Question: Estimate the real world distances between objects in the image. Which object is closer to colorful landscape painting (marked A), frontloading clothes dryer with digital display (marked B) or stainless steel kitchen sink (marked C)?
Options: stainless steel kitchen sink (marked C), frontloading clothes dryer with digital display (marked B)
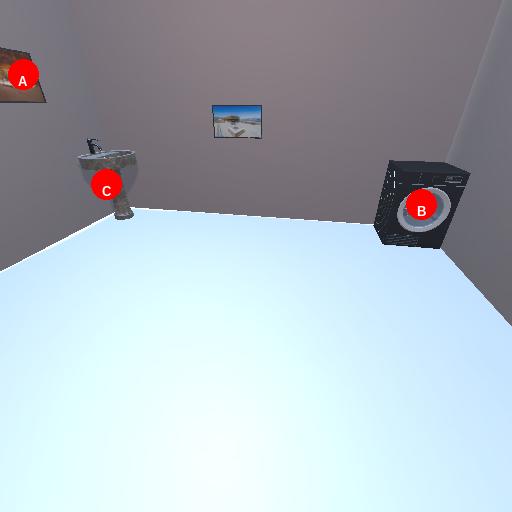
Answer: stainless steel kitchen sink (marked C)